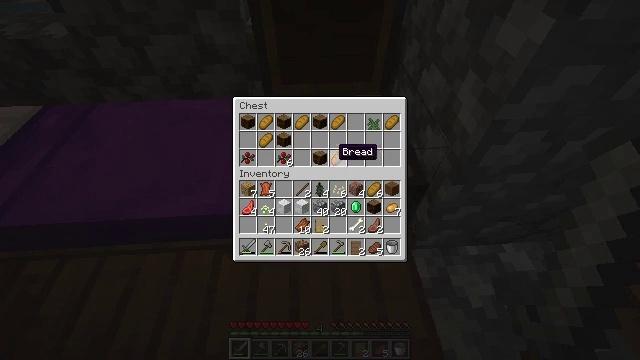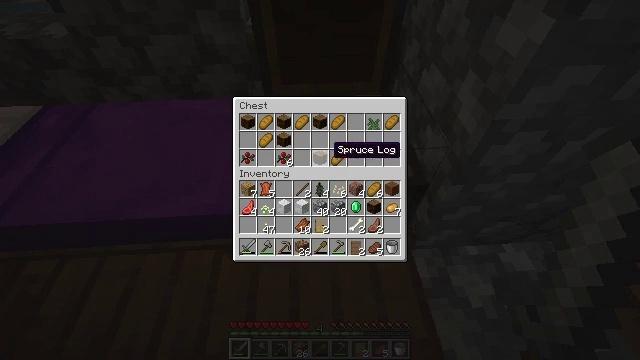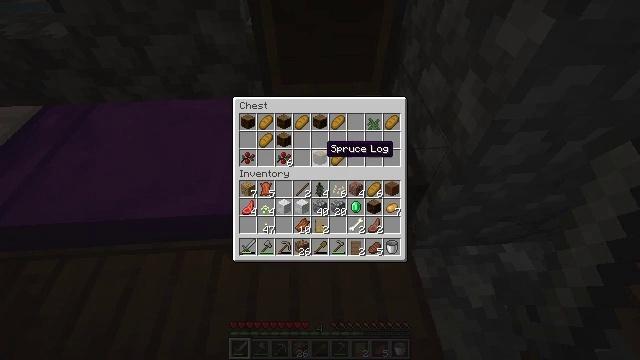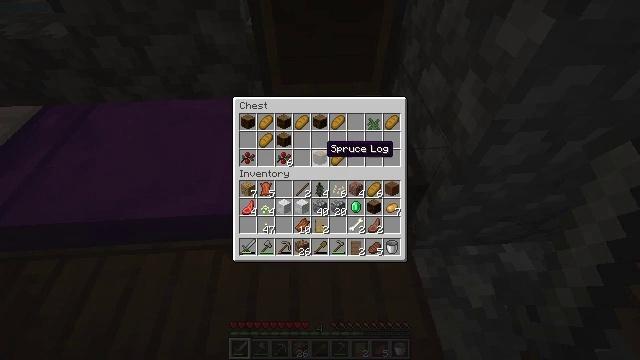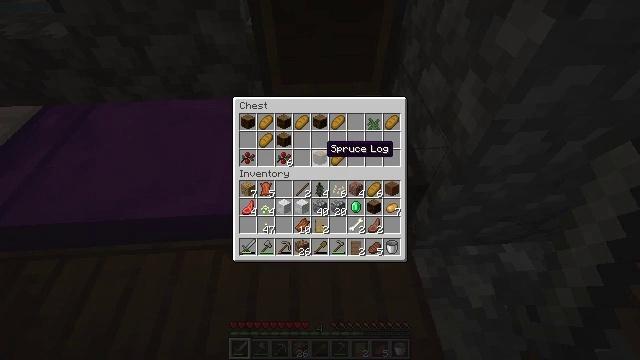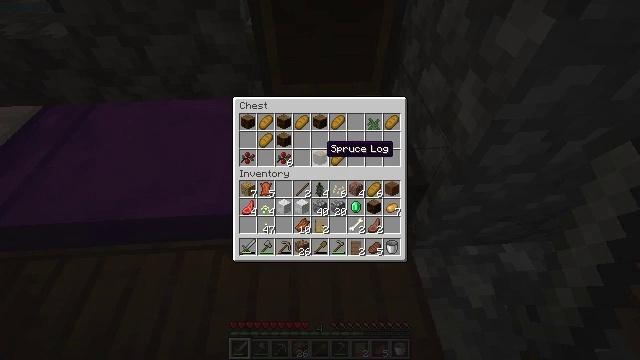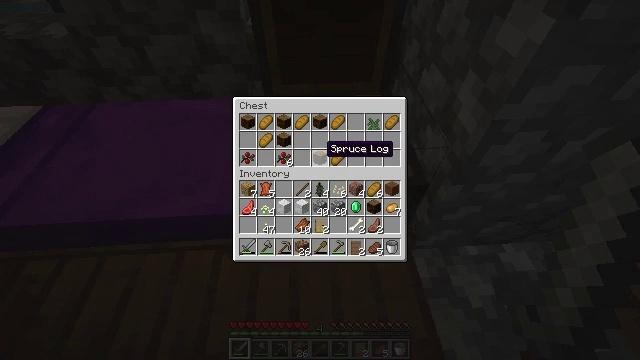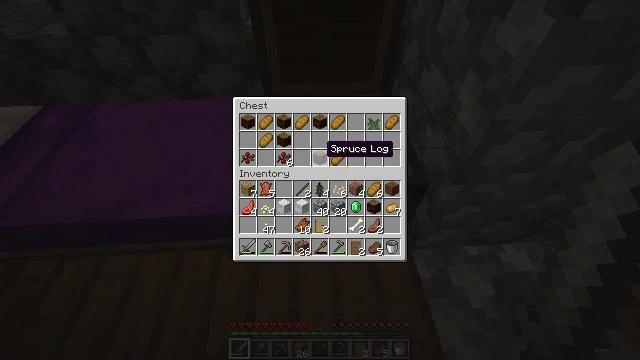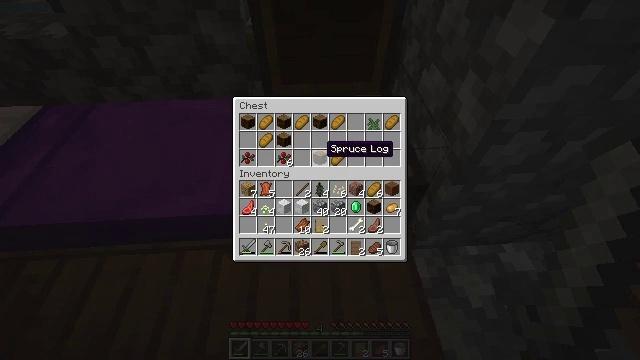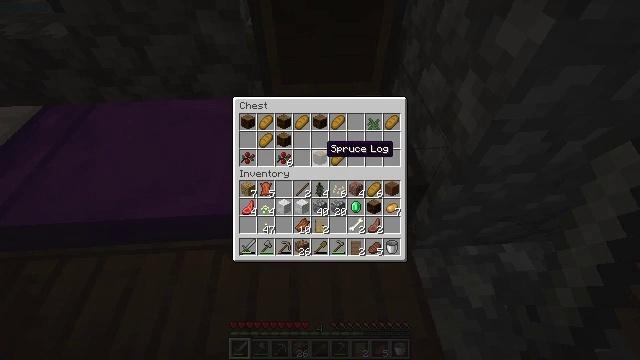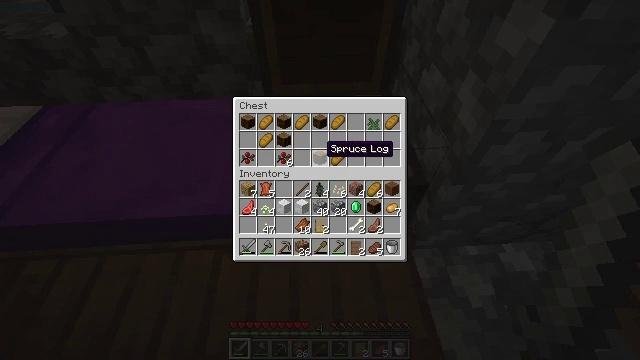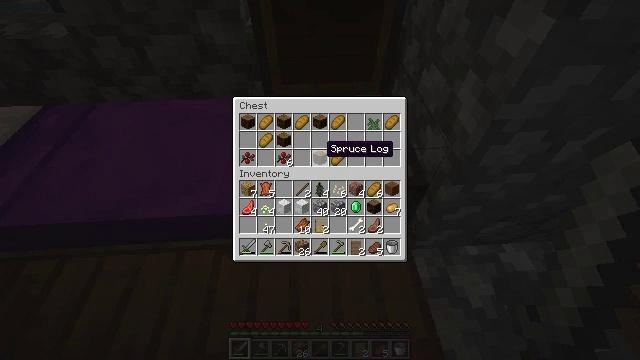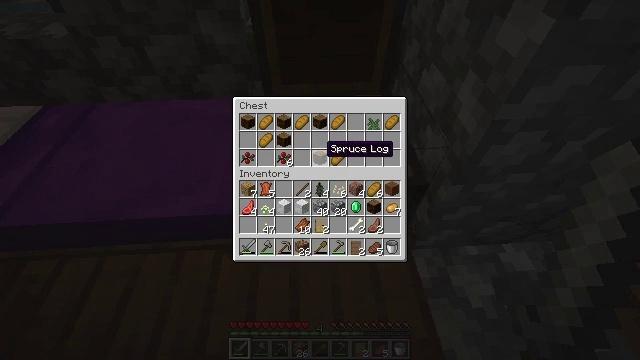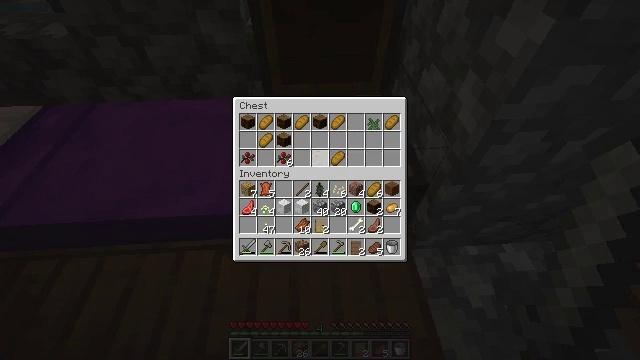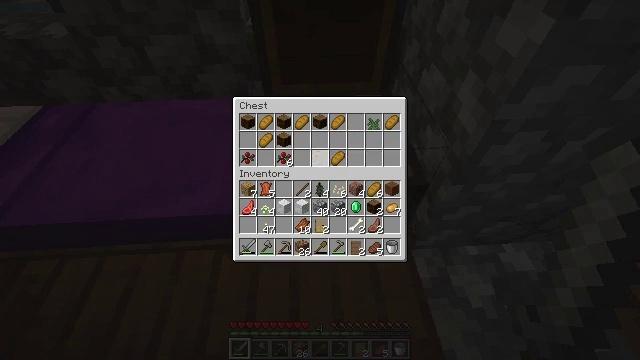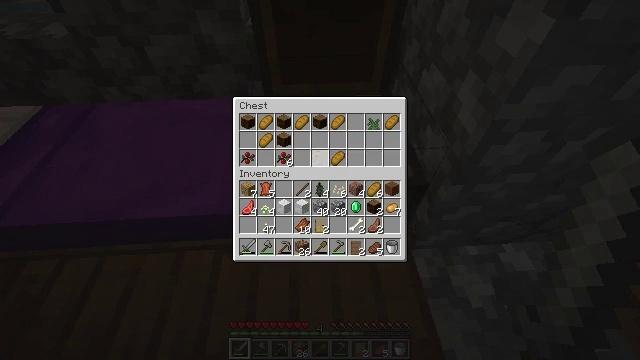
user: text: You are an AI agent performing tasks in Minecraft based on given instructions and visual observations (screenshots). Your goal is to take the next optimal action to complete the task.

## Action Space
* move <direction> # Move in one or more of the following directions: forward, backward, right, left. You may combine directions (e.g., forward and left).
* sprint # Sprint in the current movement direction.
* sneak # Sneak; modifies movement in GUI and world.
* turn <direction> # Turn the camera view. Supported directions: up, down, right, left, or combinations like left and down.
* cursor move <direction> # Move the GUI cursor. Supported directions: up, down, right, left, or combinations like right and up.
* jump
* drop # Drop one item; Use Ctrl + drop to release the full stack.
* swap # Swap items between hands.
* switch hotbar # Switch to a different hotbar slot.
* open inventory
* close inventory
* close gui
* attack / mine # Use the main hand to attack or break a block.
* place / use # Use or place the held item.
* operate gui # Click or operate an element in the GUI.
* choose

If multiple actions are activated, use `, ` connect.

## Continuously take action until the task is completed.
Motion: motion action
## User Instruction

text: Collect the spruce door for reuse.
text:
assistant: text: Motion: no_op
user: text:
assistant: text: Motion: no_op
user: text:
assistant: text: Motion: no_op
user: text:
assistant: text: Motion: no_op
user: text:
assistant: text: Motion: no_op
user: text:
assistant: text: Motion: no_op
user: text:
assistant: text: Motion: no_op
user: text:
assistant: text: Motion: no_op
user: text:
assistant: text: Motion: sneak
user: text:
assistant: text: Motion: sneak
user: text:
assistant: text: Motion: sneak
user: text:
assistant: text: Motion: sneak
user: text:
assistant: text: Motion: sneak, operate gui
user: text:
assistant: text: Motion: sneak, operate gui
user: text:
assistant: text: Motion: sneak
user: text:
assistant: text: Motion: sneak, cursor move right
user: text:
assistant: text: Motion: sneak
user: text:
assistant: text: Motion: sneak
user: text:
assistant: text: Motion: sneak
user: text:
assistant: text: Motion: sneak
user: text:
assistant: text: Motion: sneak
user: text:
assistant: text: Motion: sneak
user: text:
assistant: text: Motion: sneak
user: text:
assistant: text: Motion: sneak, operate gui
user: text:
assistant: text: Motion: sneak, operate gui
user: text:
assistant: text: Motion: sneak
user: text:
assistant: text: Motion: sneak, cursor move up
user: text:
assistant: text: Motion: sneak, cursor move up
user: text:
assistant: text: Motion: sneak, cursor move up
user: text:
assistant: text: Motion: sneak